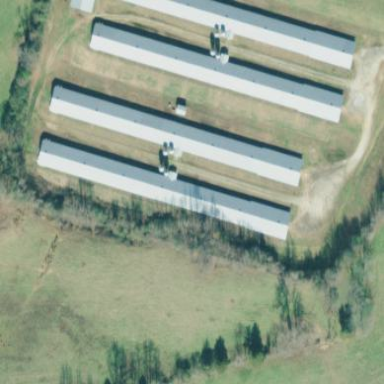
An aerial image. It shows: Poultry house.